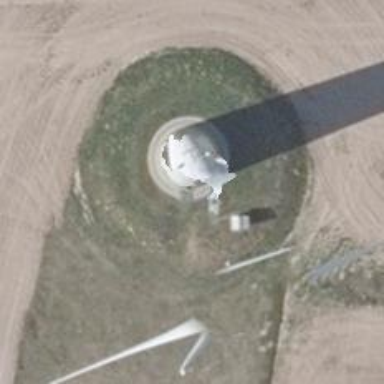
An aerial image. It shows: Wind generator powered by wind turbine.